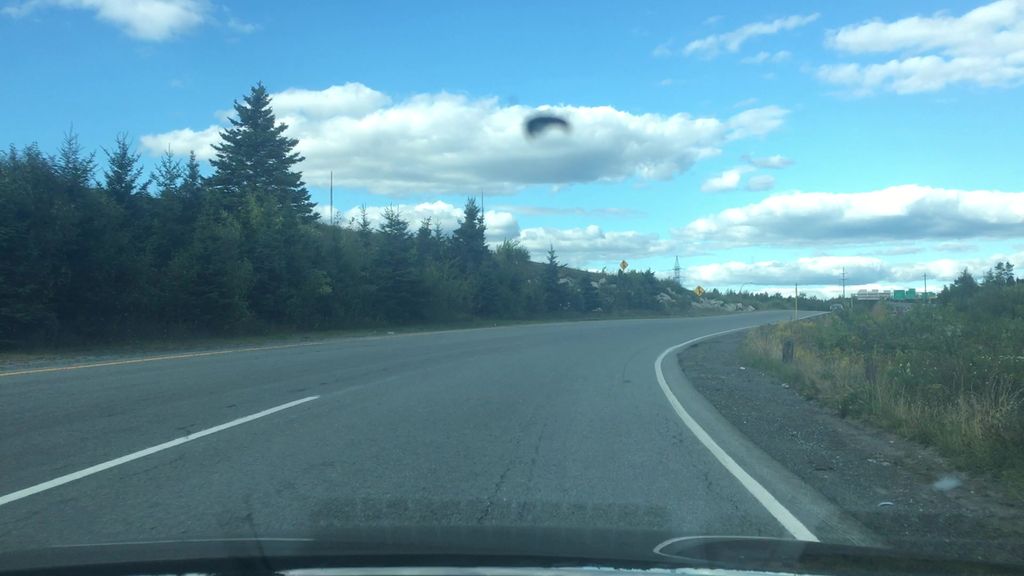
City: halifax